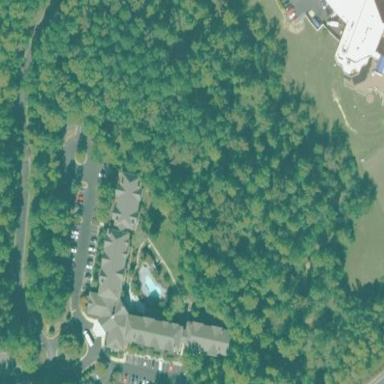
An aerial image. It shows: Hotel building.